Question: I have a GridLayout(3,2) as follows with 2 JLabels, 2 JTextFields and a JButton. I add them as shown in the pic or code. Everything is just fine but the JTextField size is too big and I want it to be as shown by the red lines I've drawed. I have tried saying 'jtf3.setPreferredSize( new Dimension( x, y ) );' but it didn't change the dimension at all. One other solution was to make the GridLayout somewhat 'GridLayout(3,2,1,50)' for example (by adding 50) but that moves the JLabels way top too... I just want to be exactly as shown in the pic... Any ideas? Thanks a lot

'''
JPanel copying_panel = new JPanel();
copying_panel.setLayout(new GridLayout(3, 2));
copying_panel.setBackground(new Color(200, 221, 242));
JLabel jl4 = new JLabel("From:", SwingConstants.CENTER);
JTextField jtf3 = new JTextField();
JLabel jl5 = new JLabel("To:", SwingConstants.CENTER);
JTextField jtf4 = new JTextField();
JLabel jl6 = new JLabel();
JButton jb2 = new JButton("Go");
copying_panel.add(jl4);
copying_panel.add(jtf3);
copying_panel.add(jl5);
copying_panel.add(jtf4);
copying_panel.add(jl6);
copying_panel.add(jb2);
'''
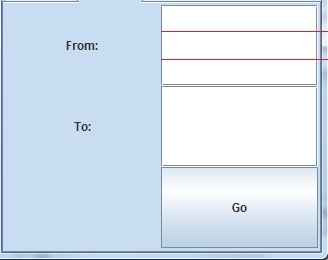
Answer: That's how 'GridLayout' works, it provides equal space to all the components. Instead, consider using a 'GridBagLayout' instead.
See <URL> for more details
'''
JPanel copying_panel = new JPanel();
copying_panel.setLayout(new GridBagLayout());
copying_panel.setBackground(new Color(200, 221, 242));
JLabel jl4 = new JLabel("From:", SwingConstants.CENTER);
JTextField jtf3 = new JTextField(10);
JLabel jl5 = new JLabel("To:", SwingConstants.CENTER);
JTextField jtf4 = new JTextField(10);
JButton jb2 = new JButton("Go");
GridBagConstraints gbc = new GridBagConstraints();
gbc.gridx = 0;
gbc.gridy = 0;
copying_panel.add(jl4, gbc);
gbc.gridy++;
copying_panel.add(jl5, gbc);
gbc.anchor = GridBagConstraints.EAST;
gbc.fill = GridBagConstraints.HORIZONTAL;
gbc.gridx++;
gbc.gridy = 0;
copying_panel.add(jtf3, gbc);
gbc.gridy++;
copying_panel.add(jtf4, gbc);
gbc.anchor = GridBagConstraints.WEST;
gbc.fill = GridBagConstraints.NONE;
gbc.gridy++;
copying_panel.add(jb2, gbc);
'''